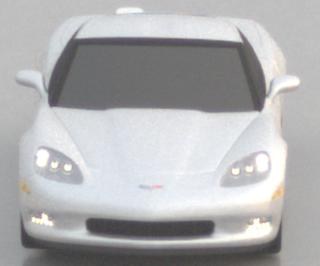
Make: Chevrolet
Model: Corvette Coupé
Detailed model: Corvette (C6) Coupé
Model produced from: 2005/02
Model produced until: 2008/03
Doors: 3
Color: white
Road condition: wet road
Daytime: sunrise or sunset
Contrast: low contrast